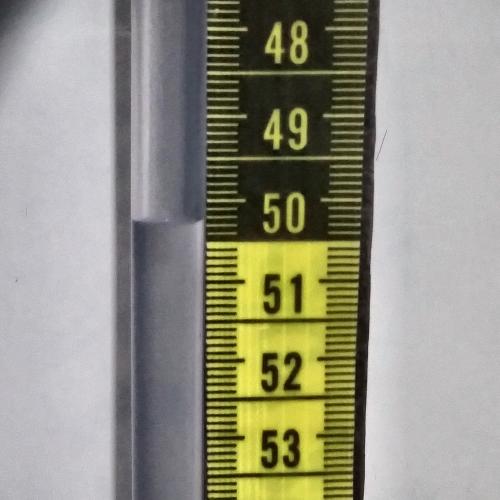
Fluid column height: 50.3 cm